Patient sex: M
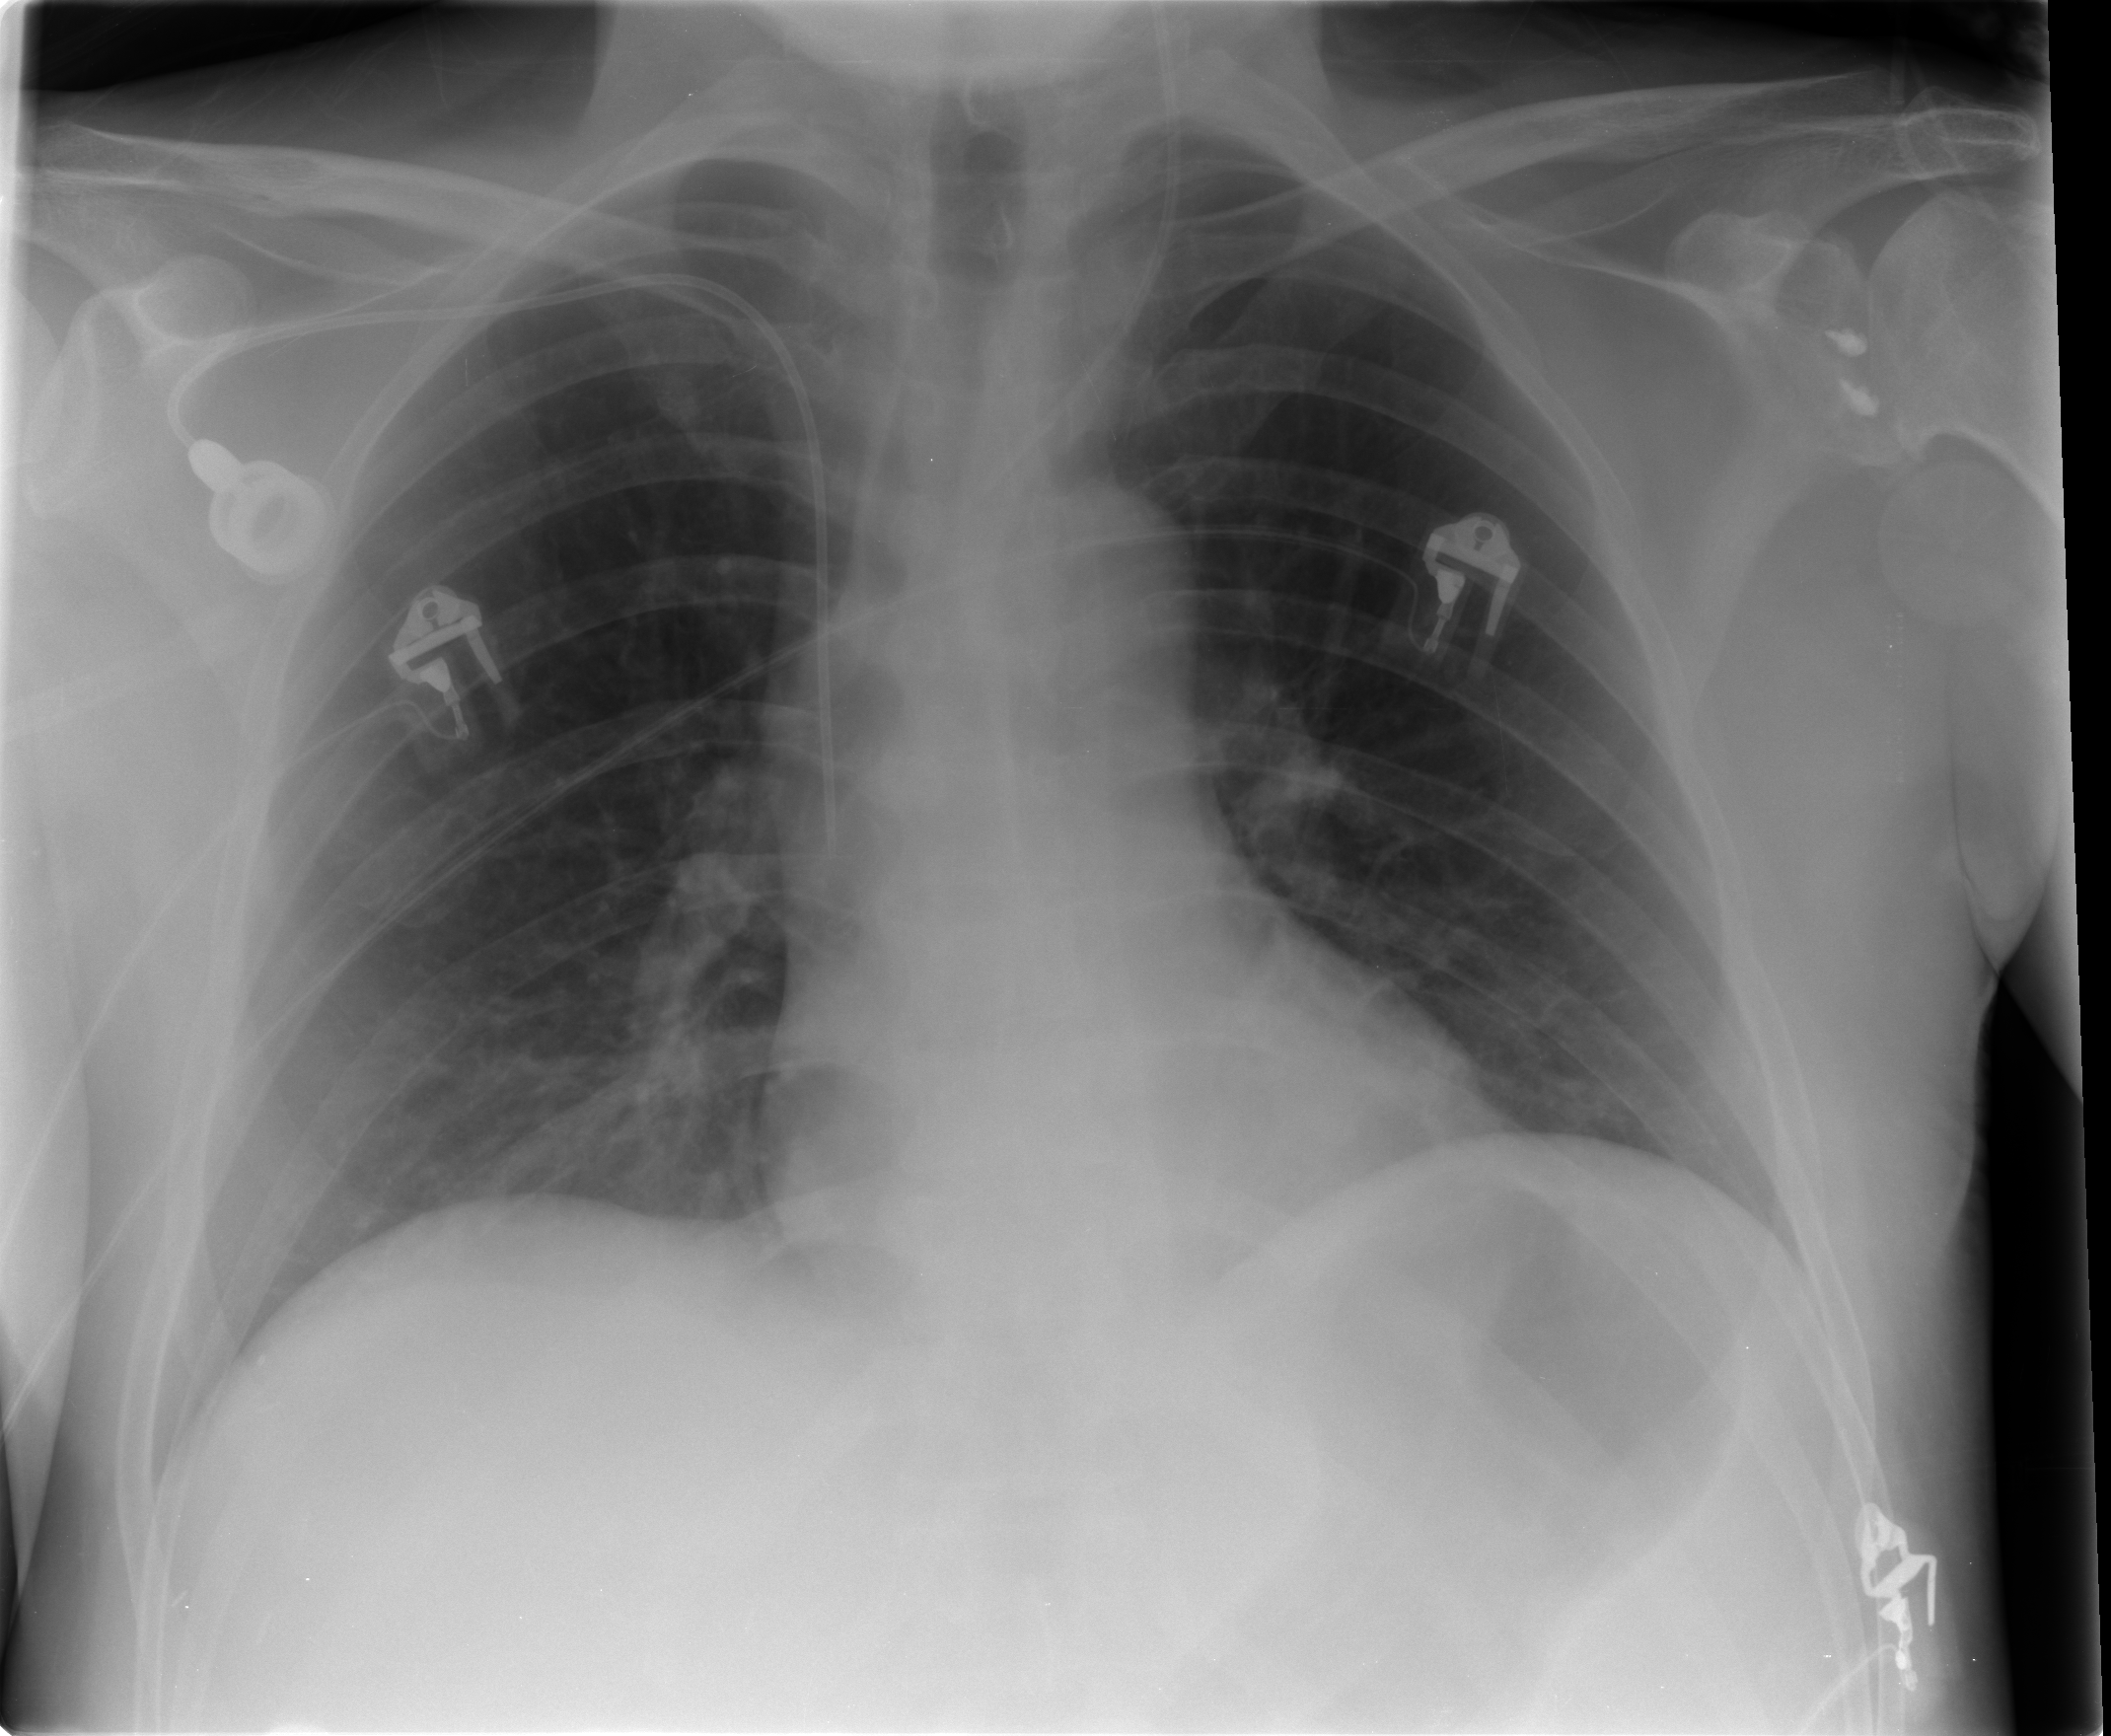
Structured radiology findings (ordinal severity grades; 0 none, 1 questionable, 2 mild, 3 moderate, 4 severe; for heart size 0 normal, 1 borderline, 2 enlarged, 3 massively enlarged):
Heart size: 0
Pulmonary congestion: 0
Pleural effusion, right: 0
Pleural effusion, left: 0
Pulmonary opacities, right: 0
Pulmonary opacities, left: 0
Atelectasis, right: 1
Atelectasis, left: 1